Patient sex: M
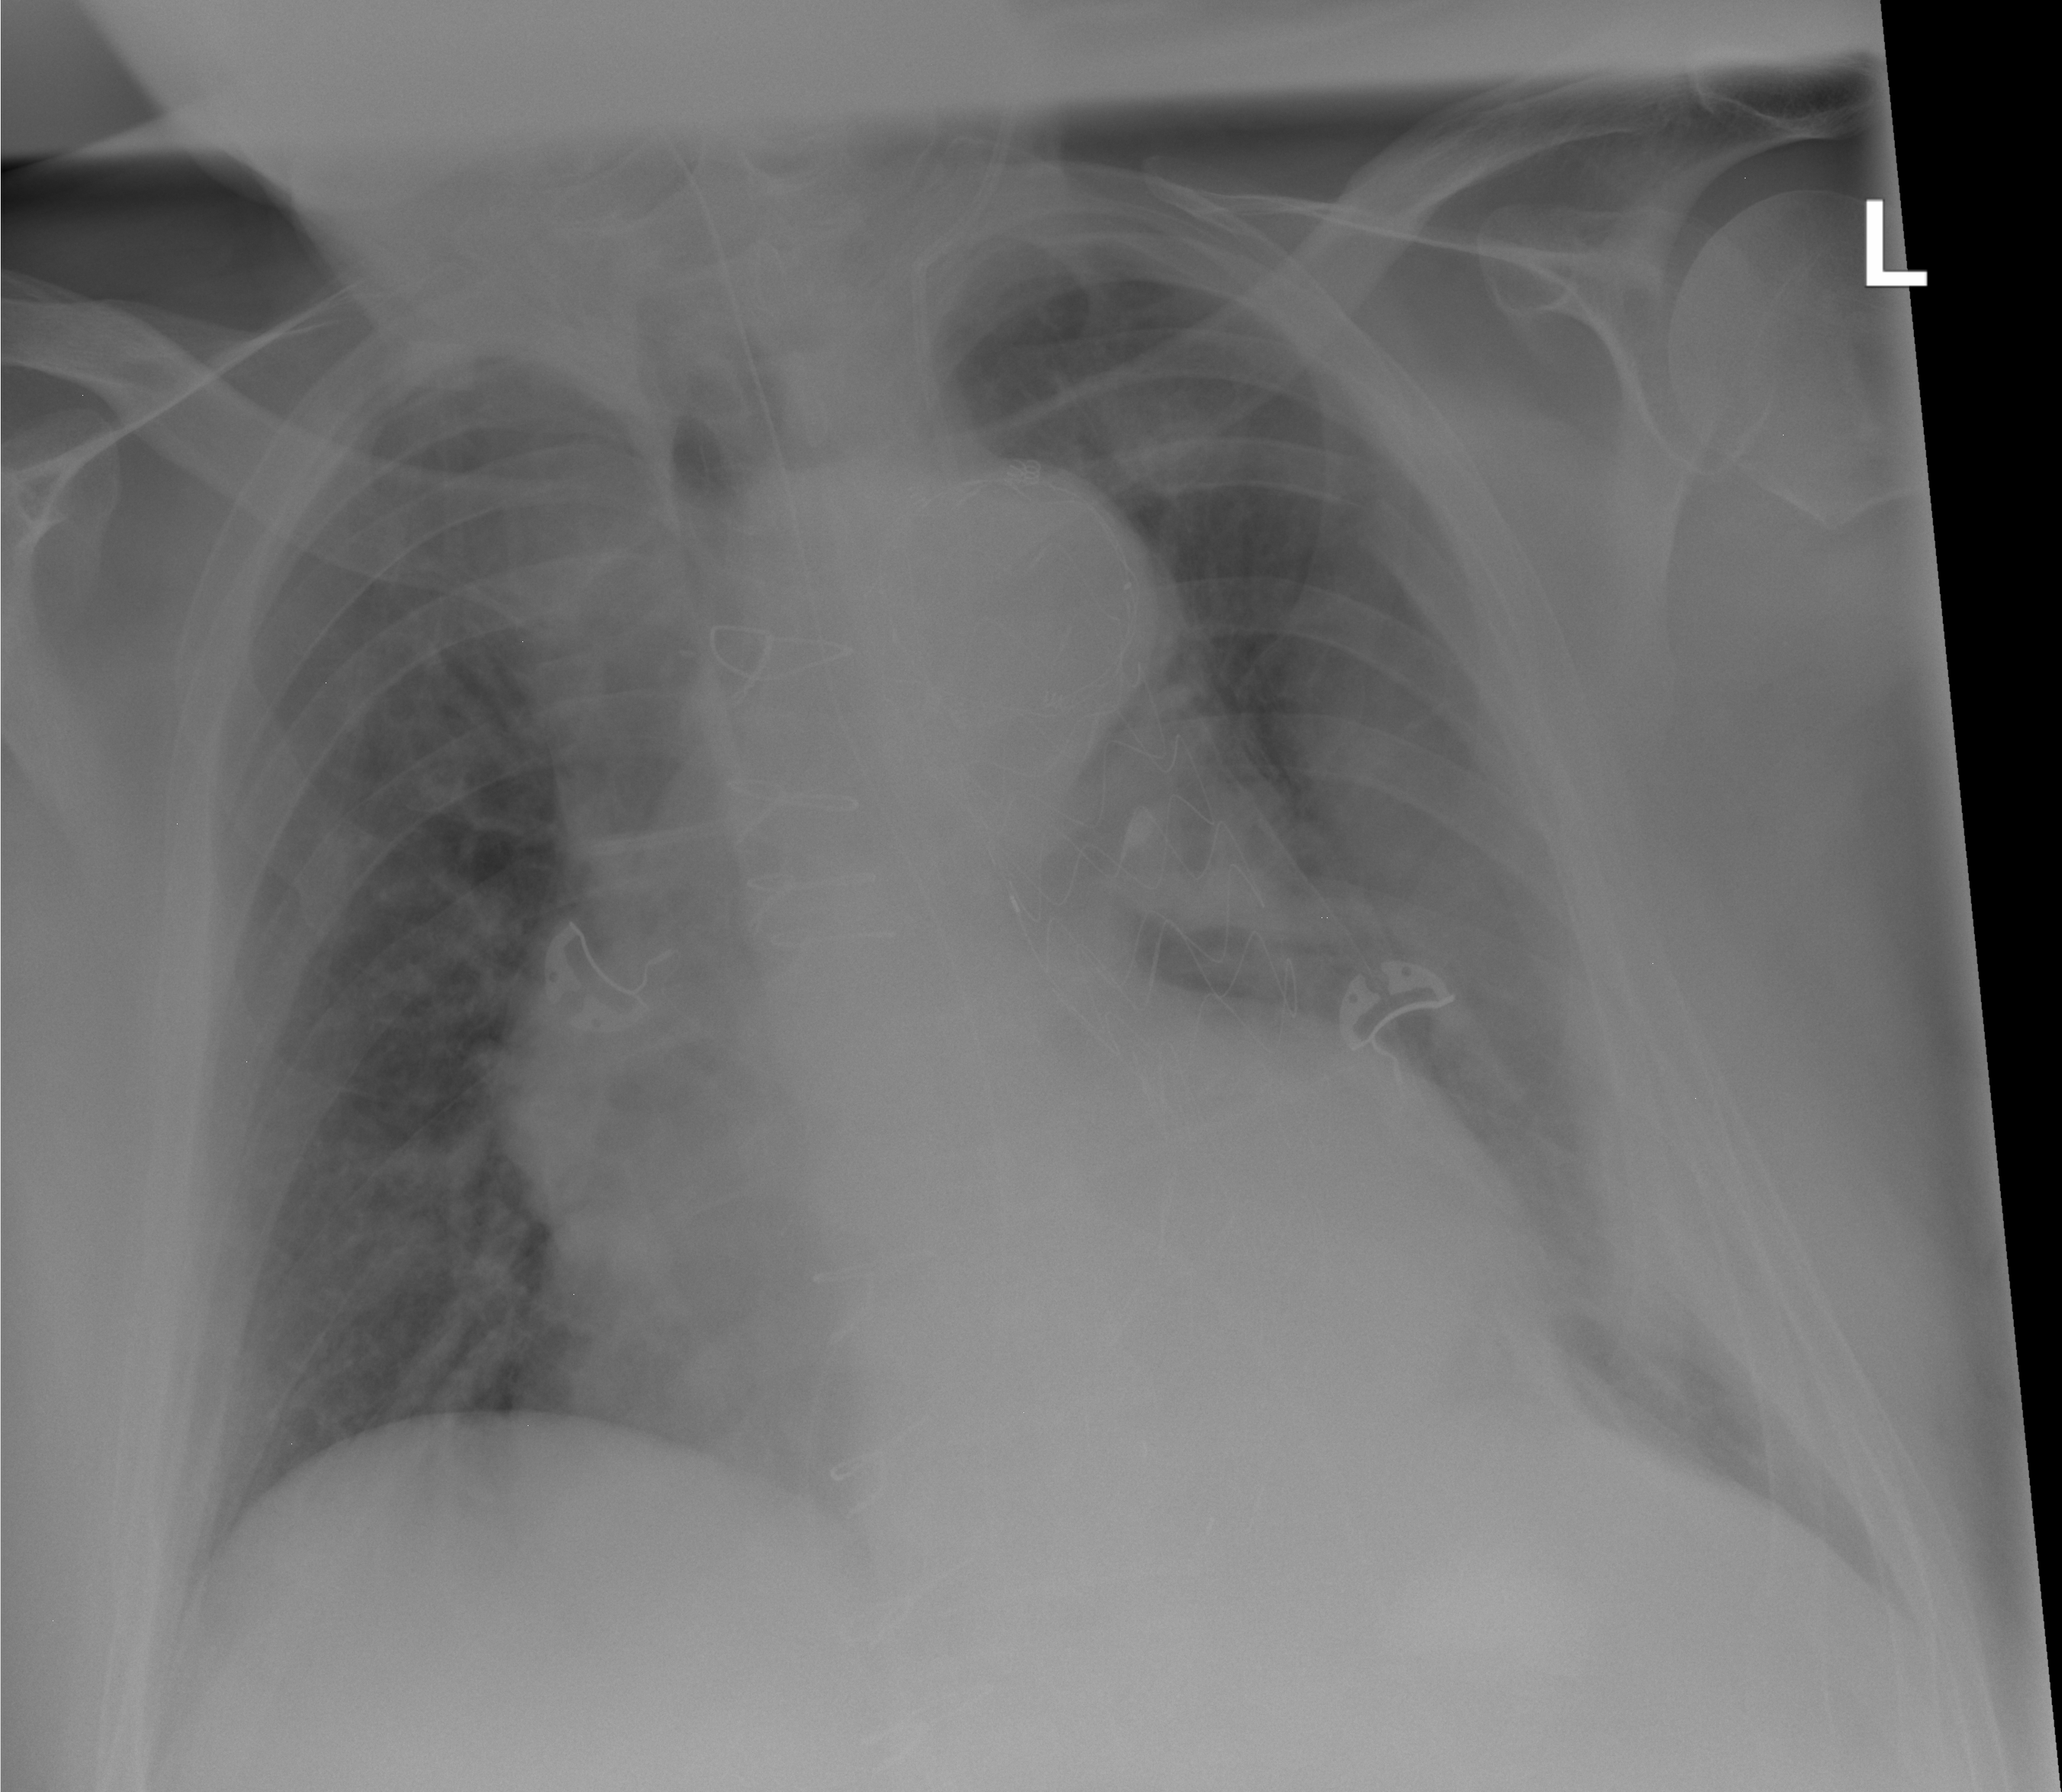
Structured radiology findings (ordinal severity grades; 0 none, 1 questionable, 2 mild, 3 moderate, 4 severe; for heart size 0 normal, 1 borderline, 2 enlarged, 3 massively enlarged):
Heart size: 2
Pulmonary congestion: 2
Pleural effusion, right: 2
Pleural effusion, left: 2
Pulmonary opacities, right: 2
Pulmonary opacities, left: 2
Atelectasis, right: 0
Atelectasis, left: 2